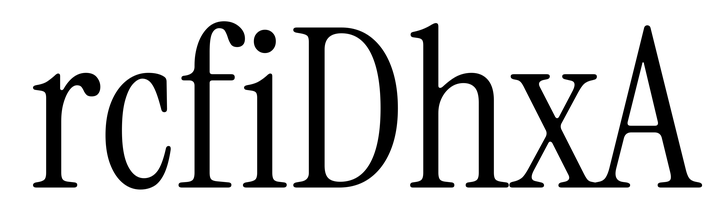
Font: InstrumentSerif-Regular